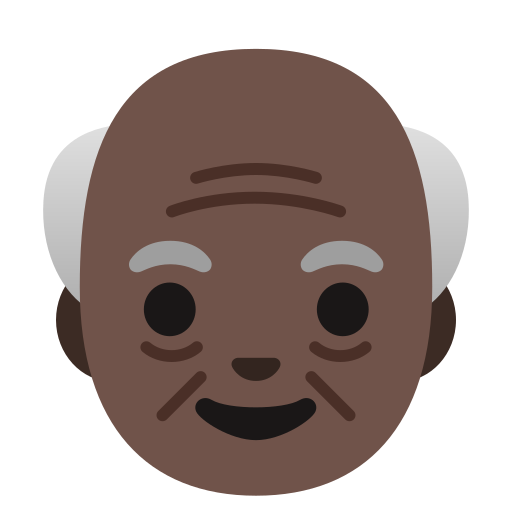
Emoji: 👴🏿